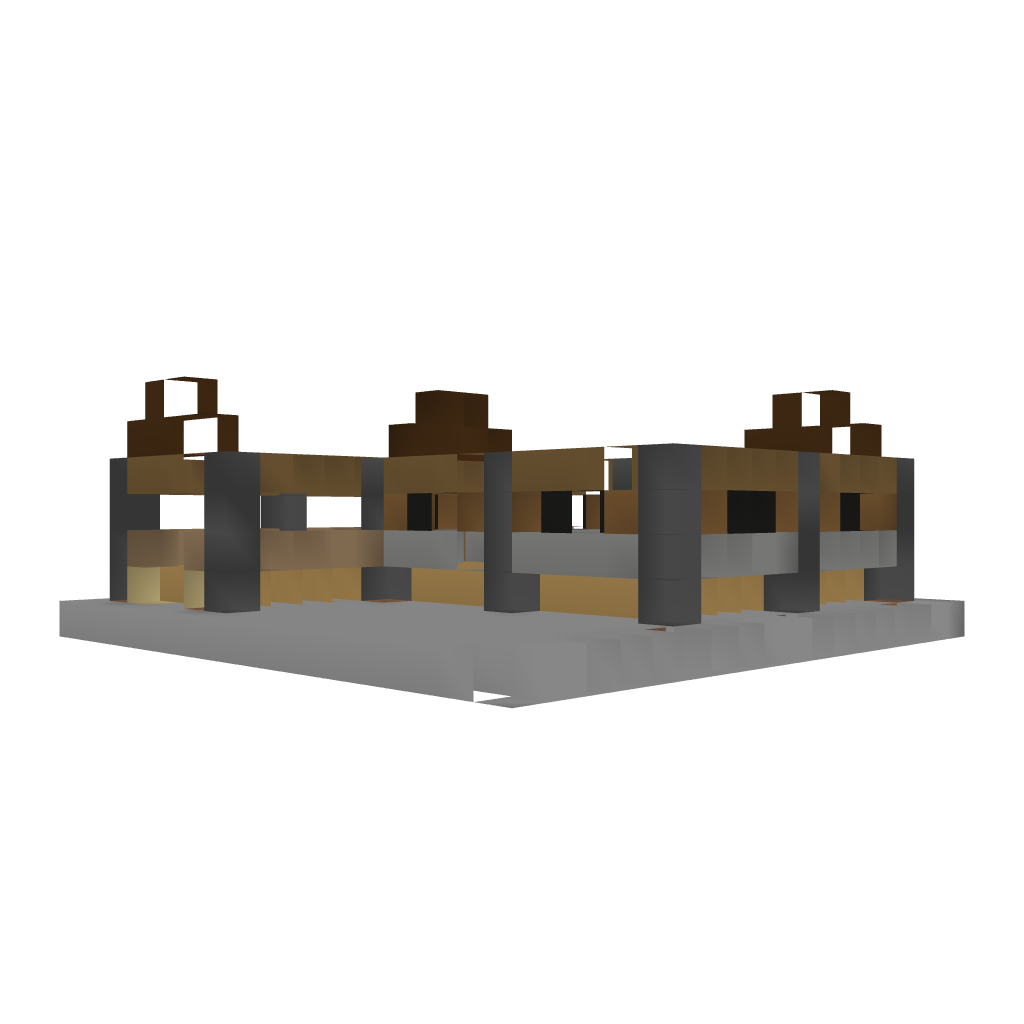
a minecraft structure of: Basic Dockhouse